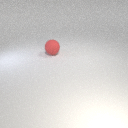
large red rubber sphere